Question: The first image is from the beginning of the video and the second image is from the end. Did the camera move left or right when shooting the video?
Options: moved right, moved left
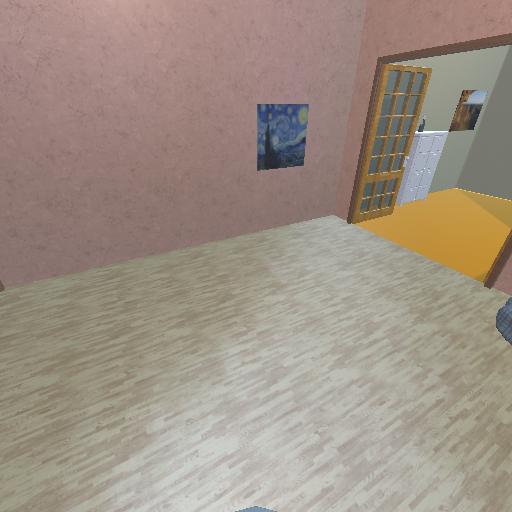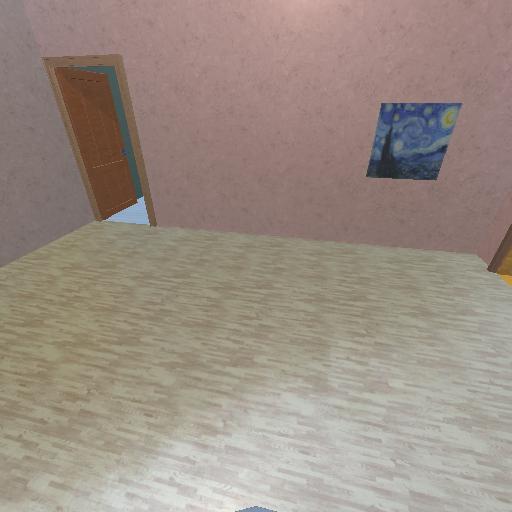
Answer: moved right